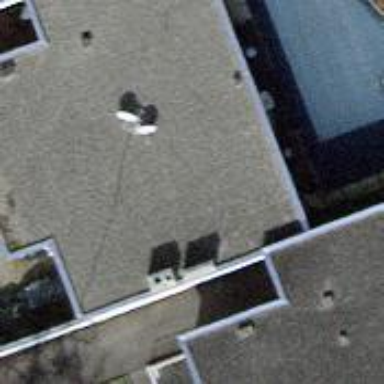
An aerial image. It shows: Terrace building.